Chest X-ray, PA view. Patient: 53 years old, sex F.
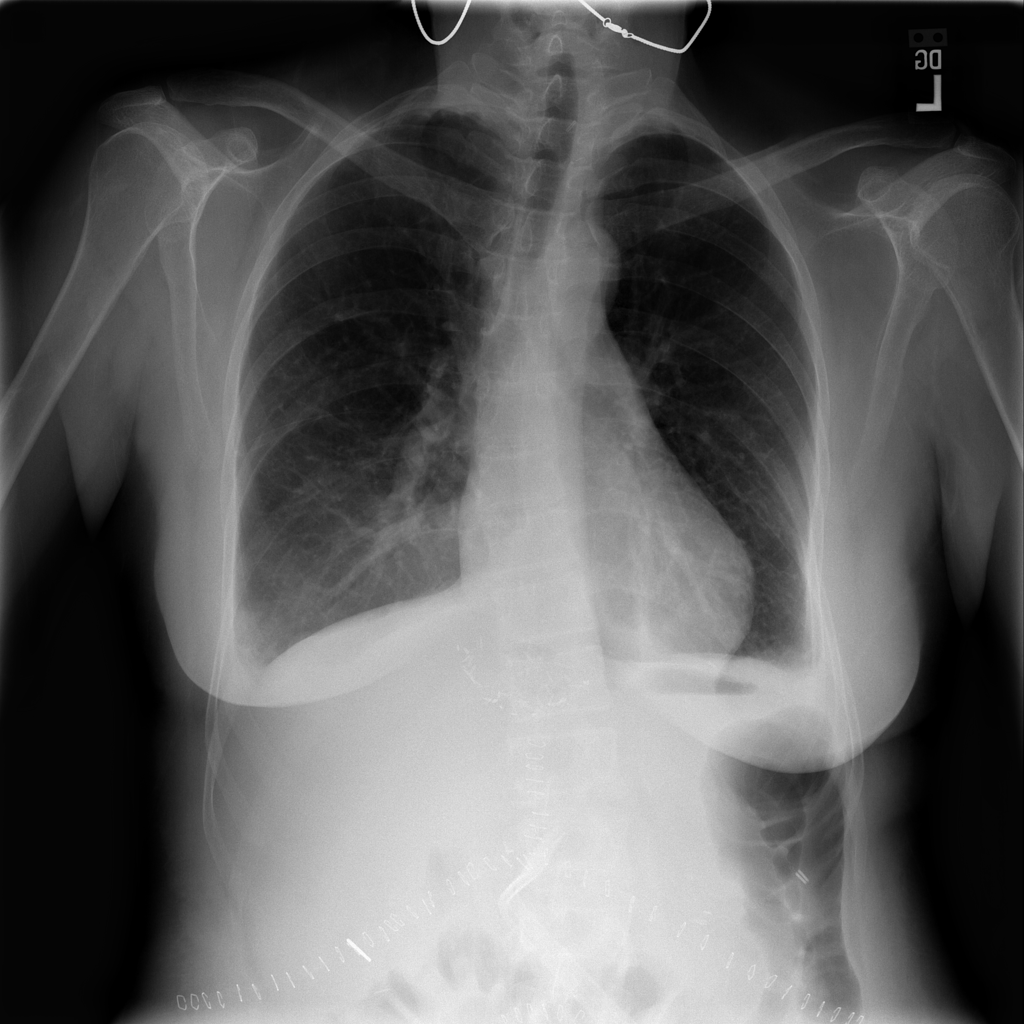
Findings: Effusion